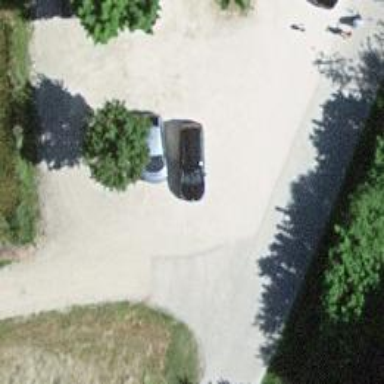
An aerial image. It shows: Parking area.